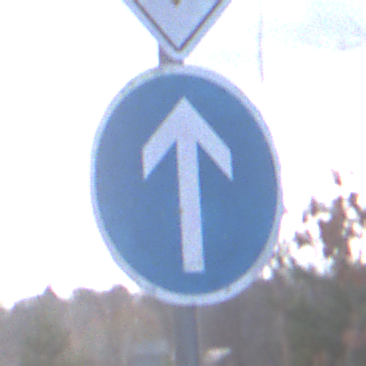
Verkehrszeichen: VorgeschriebeneFahrtrichtungGeradeaus
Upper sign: Vorfahrtsstrasse
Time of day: MorningAfternoon
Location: Outdoor (Nature)
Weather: PartlyCloudy
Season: NotSpecified
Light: Natural